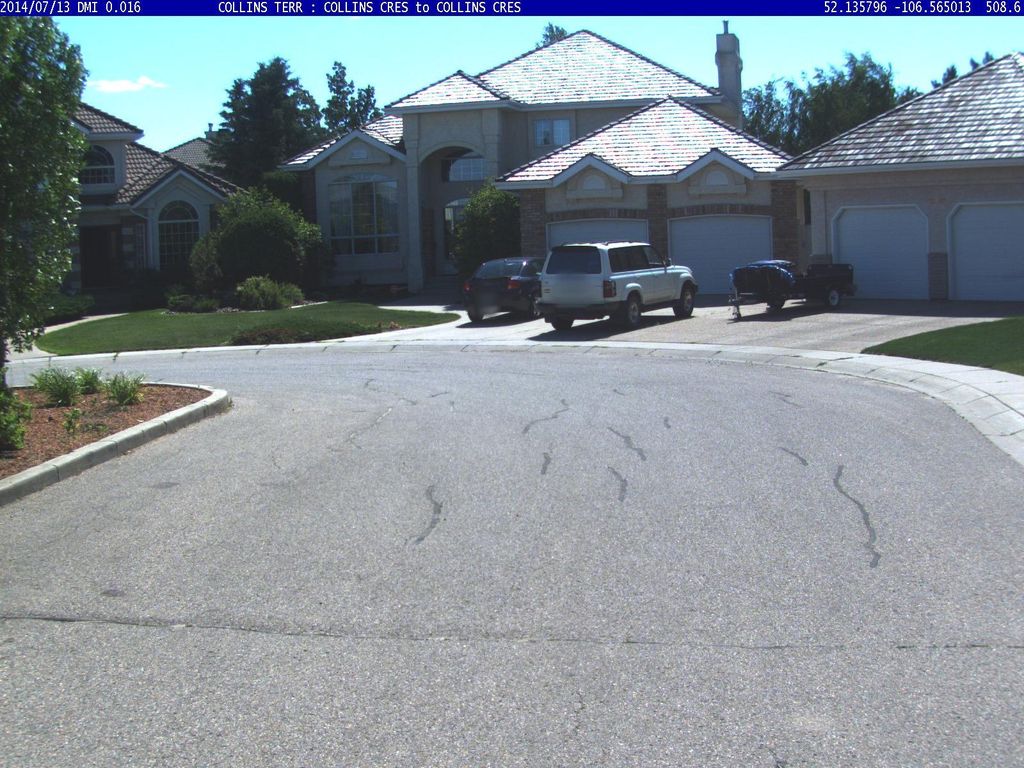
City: saskatoon